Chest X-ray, PA view. Patient: 64 years old, sex M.
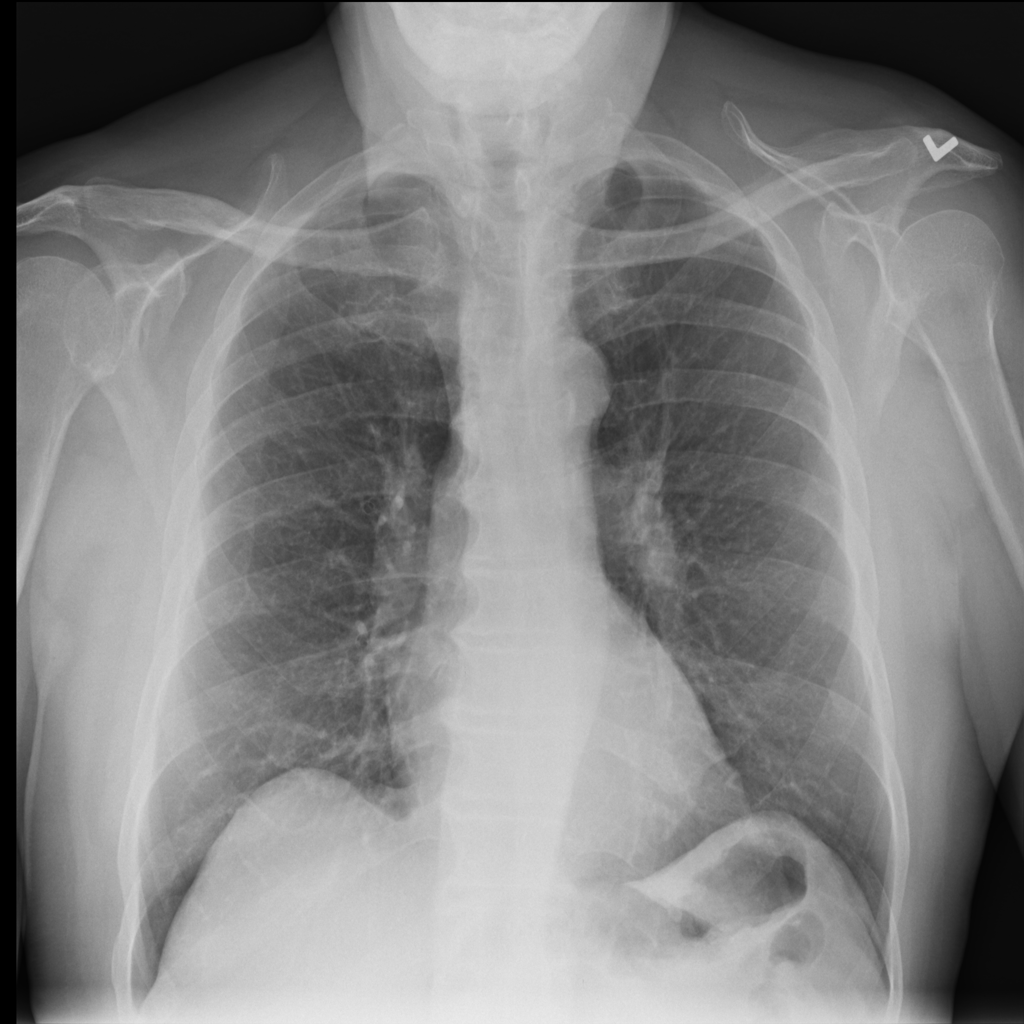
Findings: No Finding